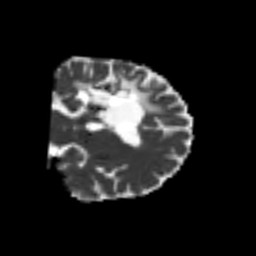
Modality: MD
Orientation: coronal
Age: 31
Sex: female
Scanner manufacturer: siemens
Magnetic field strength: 3 T
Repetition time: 4.999 s
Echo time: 0.07946 s